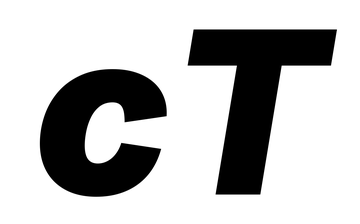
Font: Inter-Italic_Black_Italic